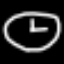
Label: clock